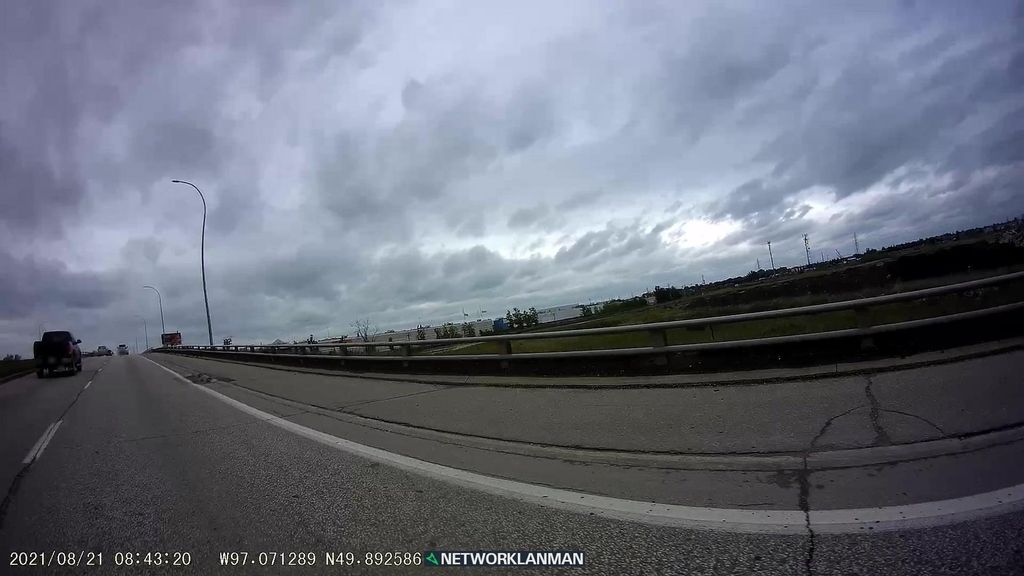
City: winnipeg